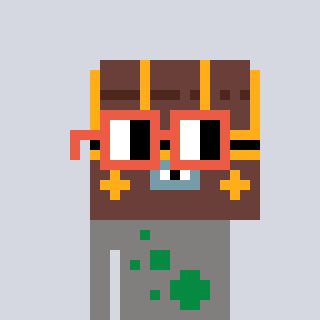
a pixel art character with square orange glasses, a treasure chest-shaped head and a bluegrey-colored body on a cool background